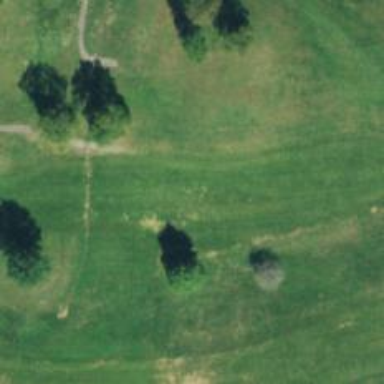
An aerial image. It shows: View of golf hole.